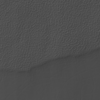
Label: not_dusty